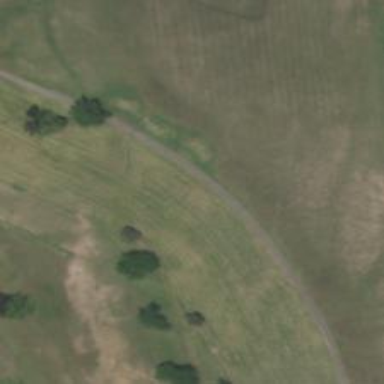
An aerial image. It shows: View of golf hole.